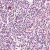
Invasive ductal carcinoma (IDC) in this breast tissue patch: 1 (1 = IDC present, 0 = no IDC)